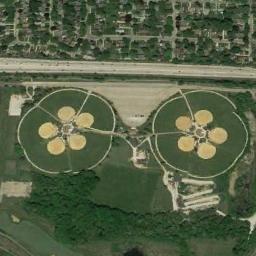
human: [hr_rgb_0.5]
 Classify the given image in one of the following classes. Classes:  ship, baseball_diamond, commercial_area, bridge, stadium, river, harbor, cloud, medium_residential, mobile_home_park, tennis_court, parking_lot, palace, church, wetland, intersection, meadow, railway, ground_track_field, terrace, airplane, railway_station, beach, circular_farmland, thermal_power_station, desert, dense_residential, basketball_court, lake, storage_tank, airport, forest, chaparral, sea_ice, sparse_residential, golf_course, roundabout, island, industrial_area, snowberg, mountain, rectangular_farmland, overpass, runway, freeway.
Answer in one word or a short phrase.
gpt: baseball_diamond